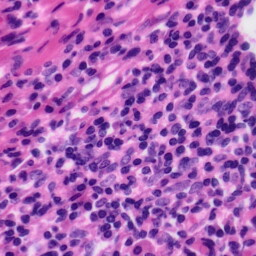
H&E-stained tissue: Tonsil